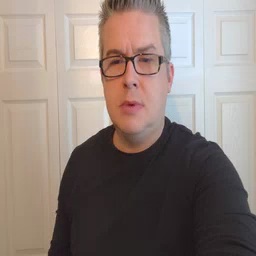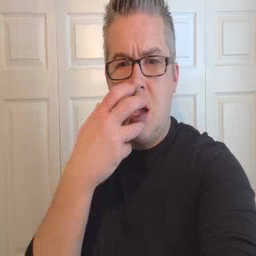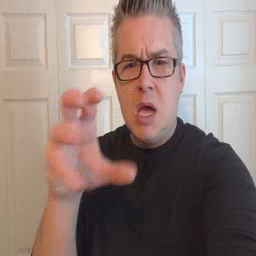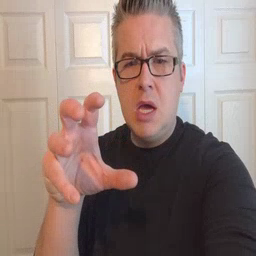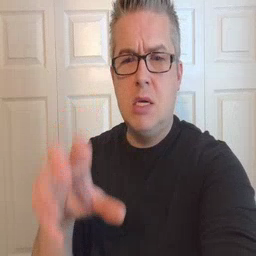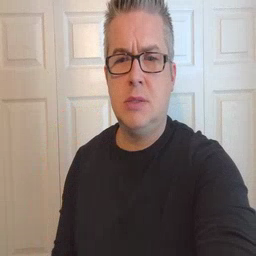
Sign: hot